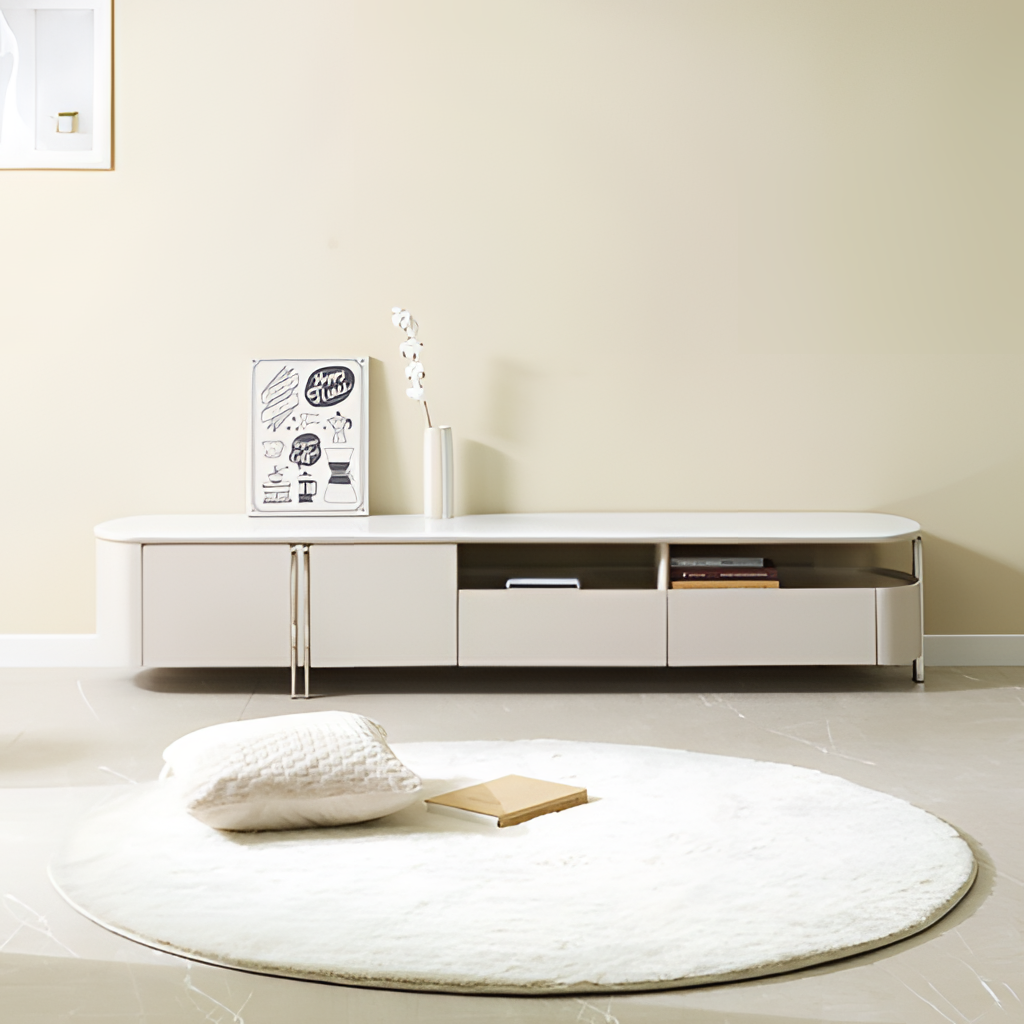
living room, wood TV stand, beige tile flooring, with solid pattern, beige paint wallpaper, with solid pattern, minimalist